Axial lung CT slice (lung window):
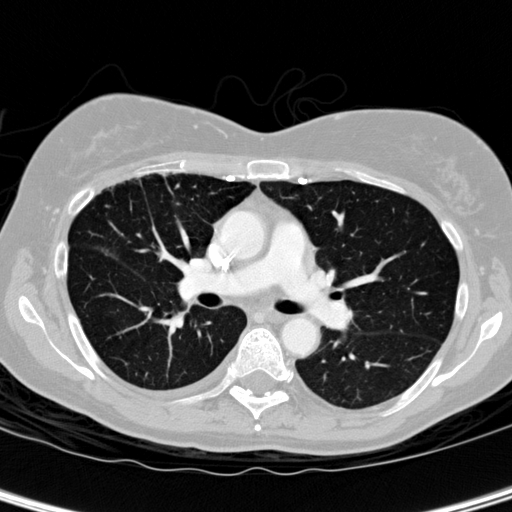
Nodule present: no